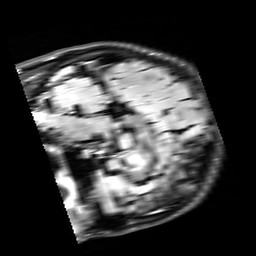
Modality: FLAIR
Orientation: sagittal
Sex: male
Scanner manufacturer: siemens
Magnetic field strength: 3 T
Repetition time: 10 s
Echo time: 0.09 s